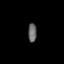
Tissue: lung
Cell type: Endothelial cells
Senescence score: 0.5792
Nuclear area (px): 155
Mean DAPI intensity: 103.561